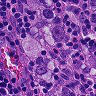
Metastatic tissue present: yes